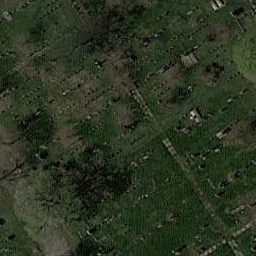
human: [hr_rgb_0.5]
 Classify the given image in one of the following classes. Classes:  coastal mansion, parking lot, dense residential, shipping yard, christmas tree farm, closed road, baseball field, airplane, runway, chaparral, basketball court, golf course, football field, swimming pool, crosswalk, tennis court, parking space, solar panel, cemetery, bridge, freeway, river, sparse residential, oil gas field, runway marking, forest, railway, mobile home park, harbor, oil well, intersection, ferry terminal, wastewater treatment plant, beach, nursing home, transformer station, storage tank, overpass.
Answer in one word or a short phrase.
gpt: cemetery